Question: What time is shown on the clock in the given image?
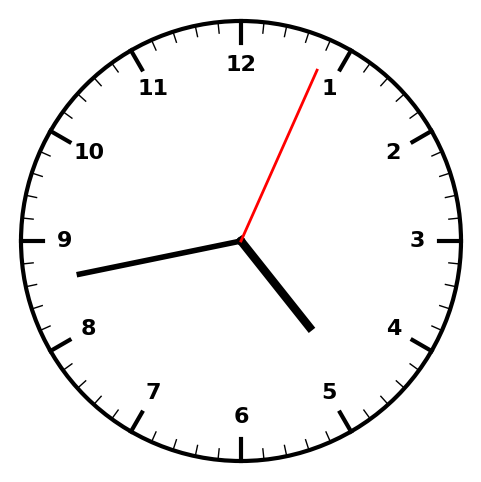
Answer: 04:43:04